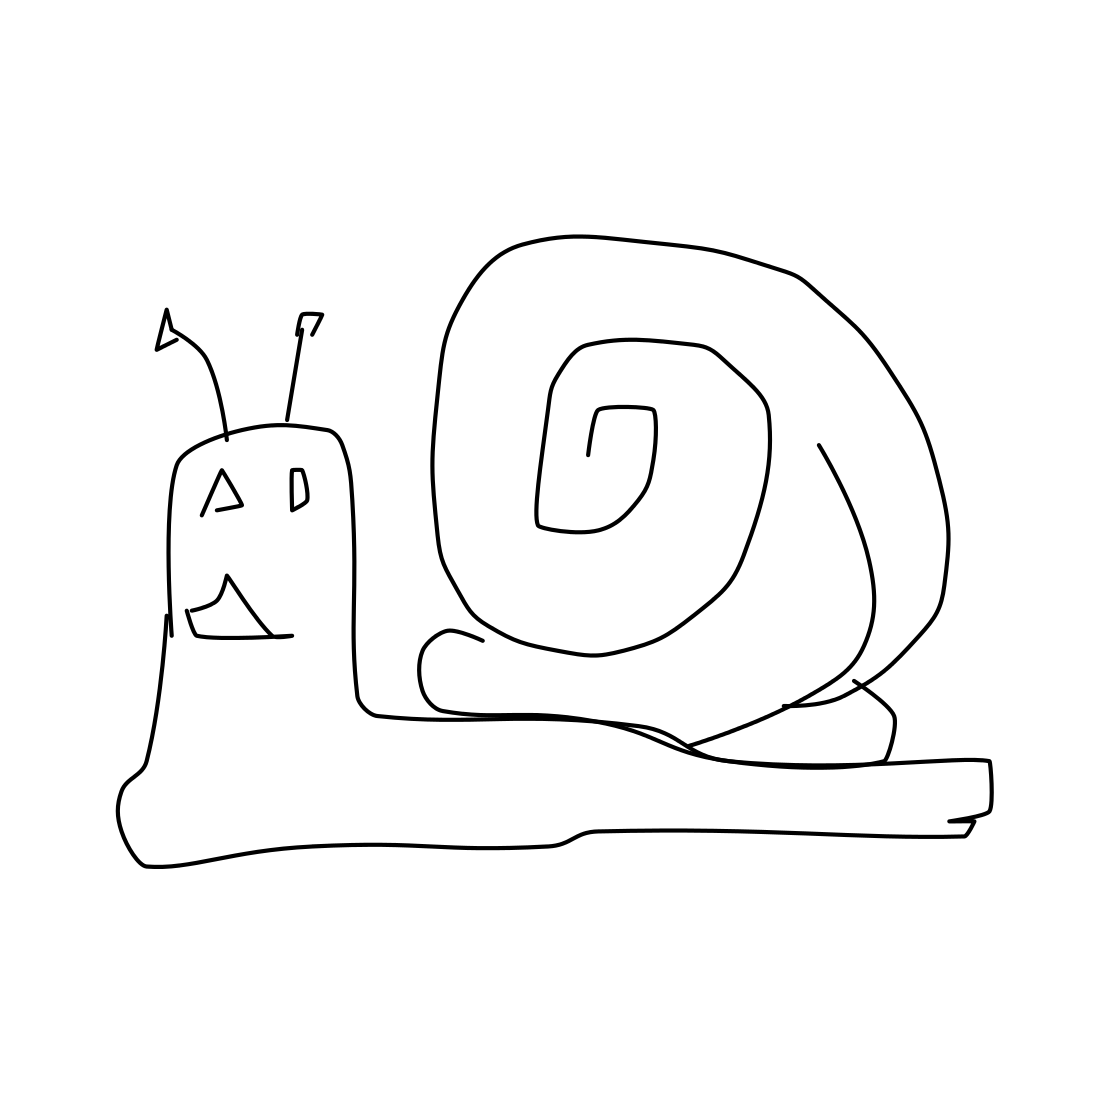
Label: snail